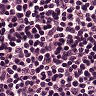
Metastatic tissue present: no